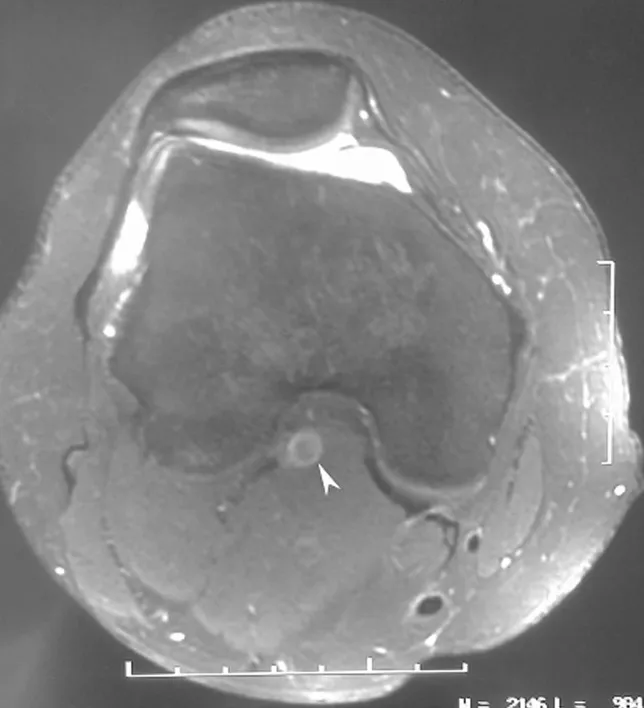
IRM showing the popliteal artery laminated and trapped between the gastrocnemius muscle and the medial condyle.
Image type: radiology (mri)